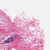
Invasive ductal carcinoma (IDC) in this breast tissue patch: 0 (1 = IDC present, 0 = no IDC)